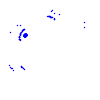
Particle: kaon